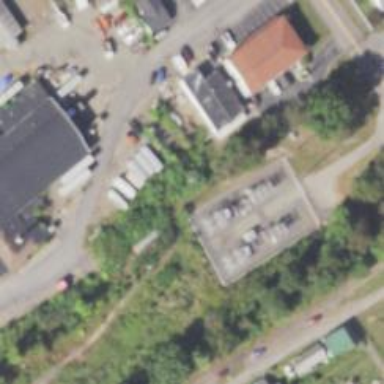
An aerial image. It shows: Power substation.